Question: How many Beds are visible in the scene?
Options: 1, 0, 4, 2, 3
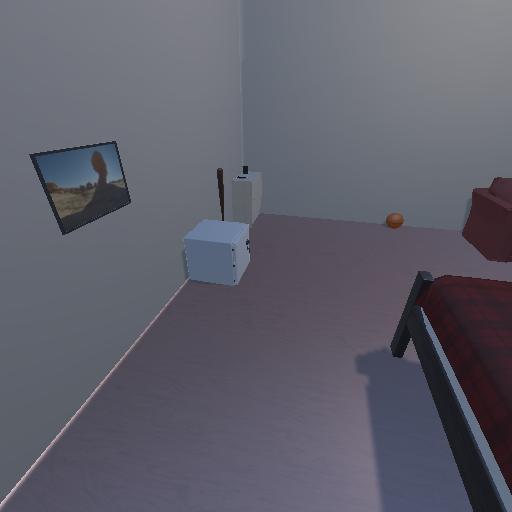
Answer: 1